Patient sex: M
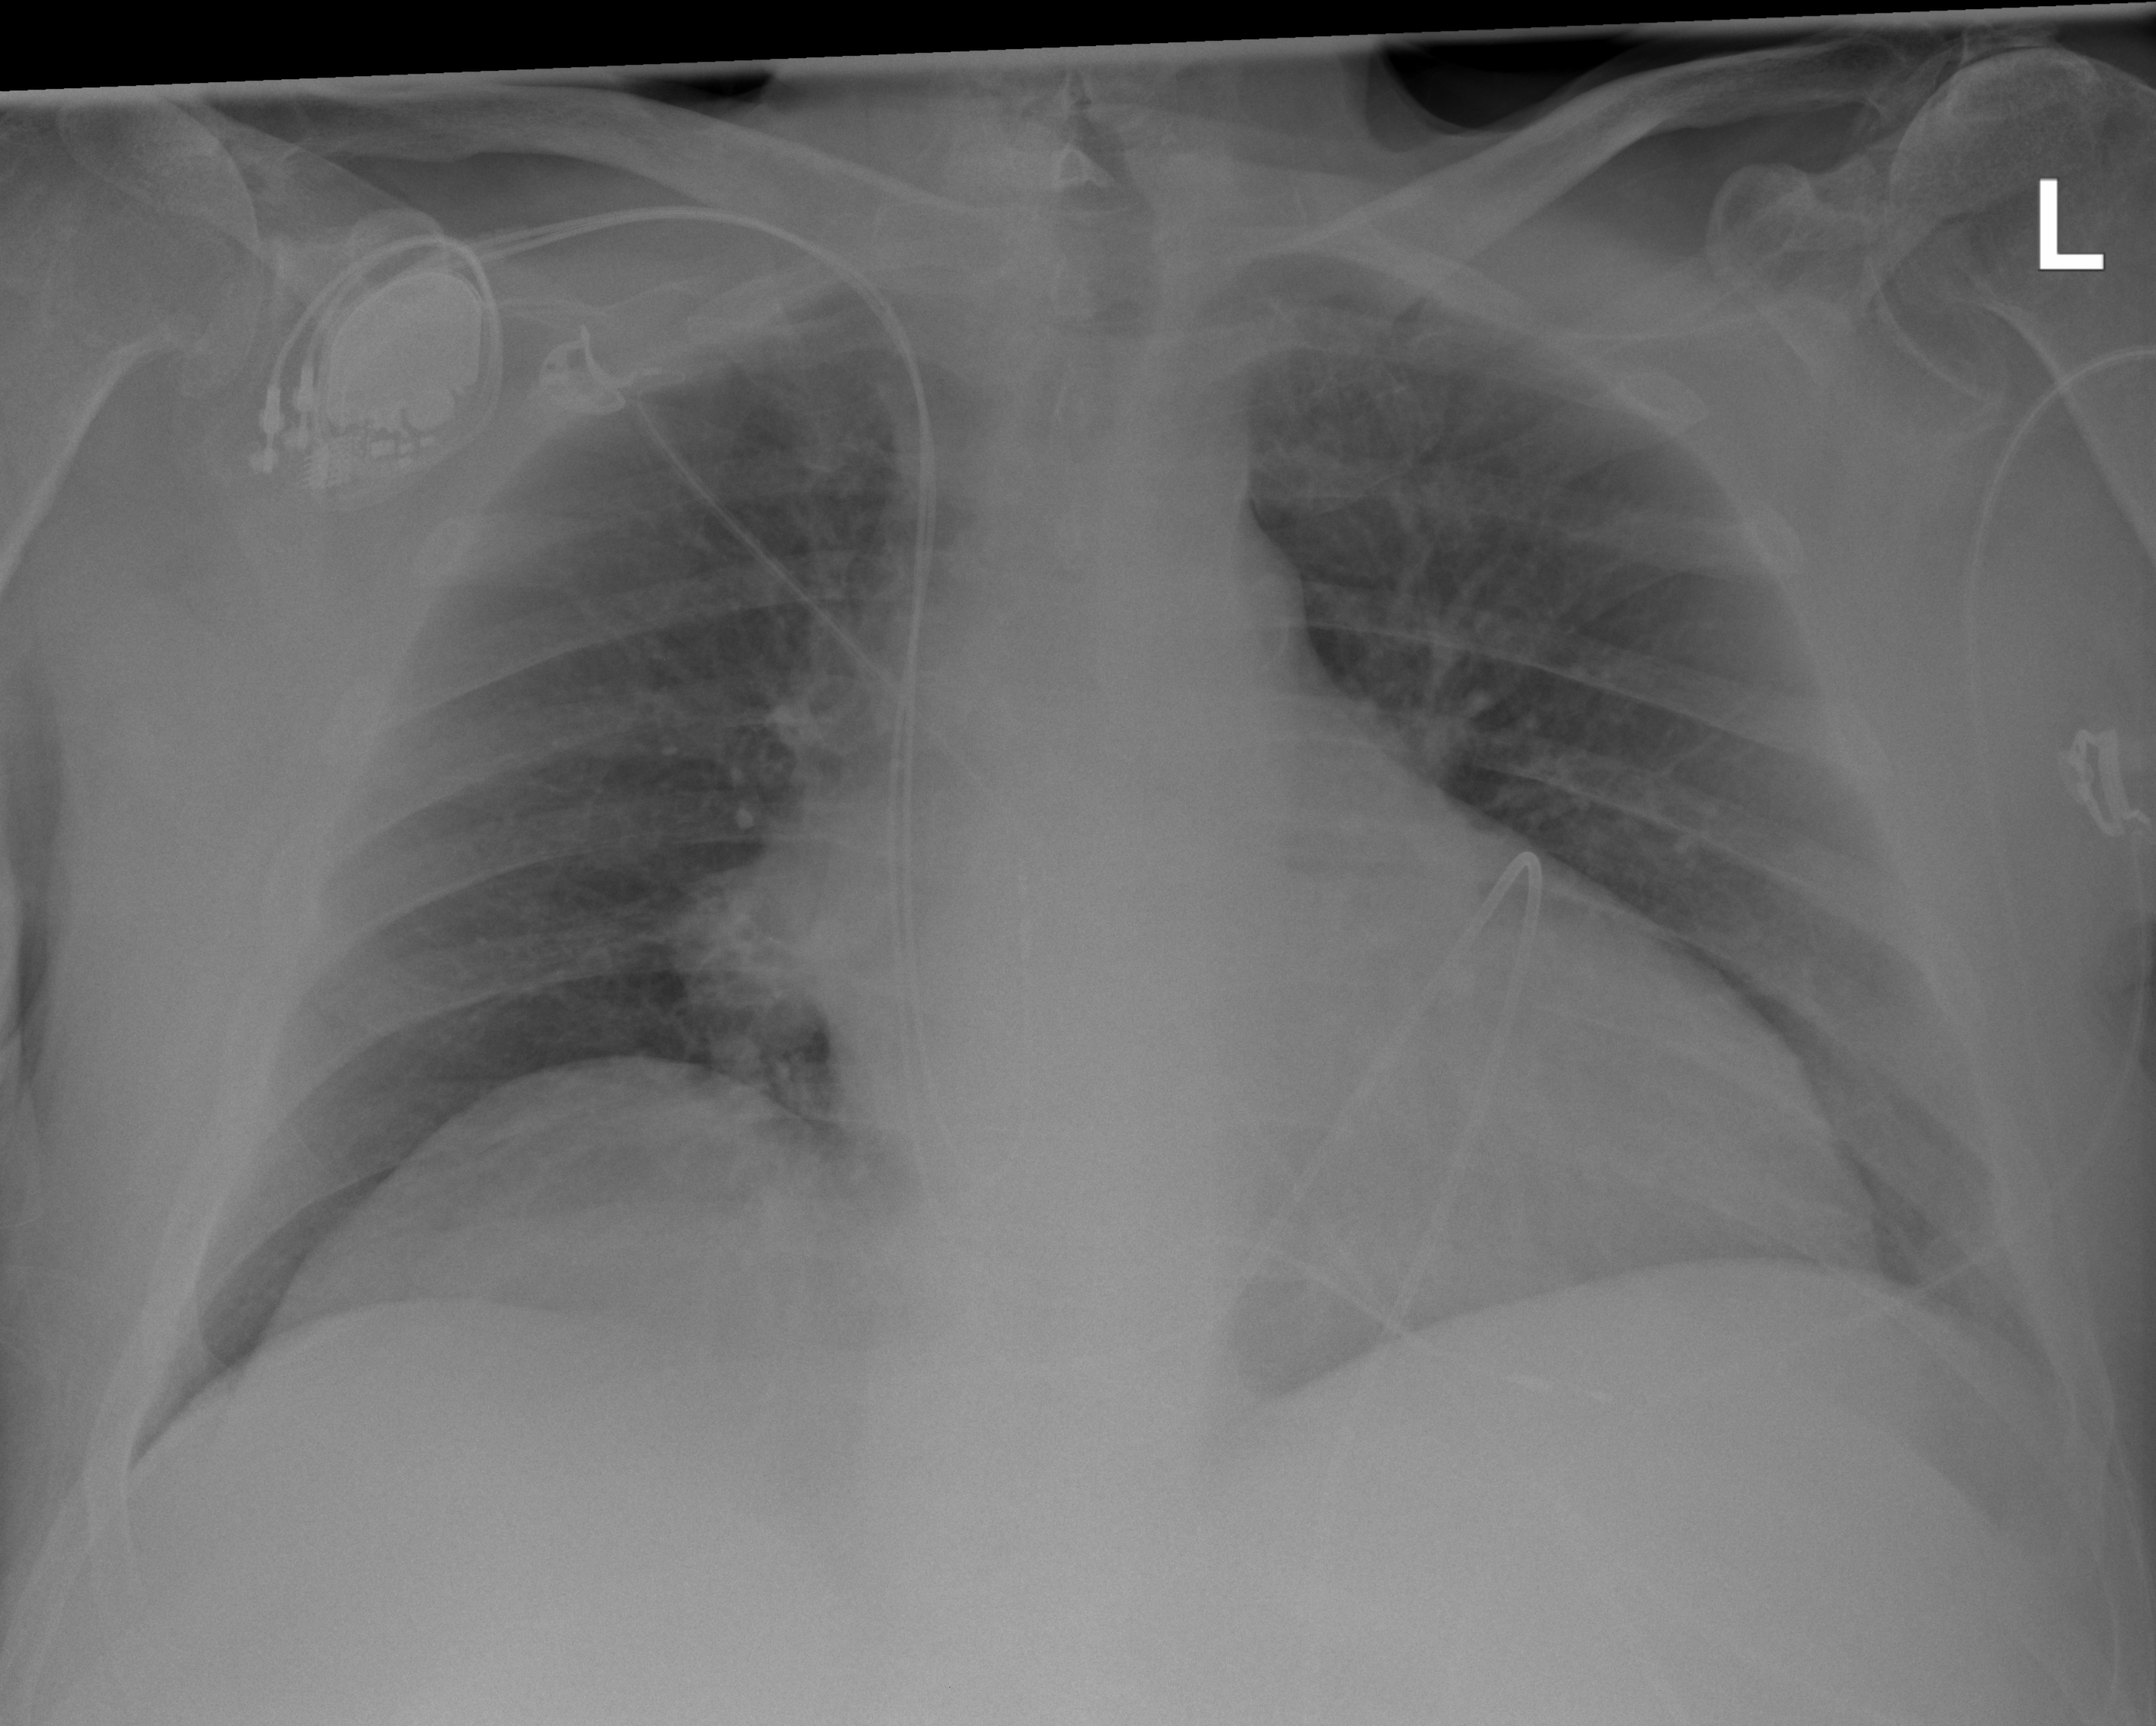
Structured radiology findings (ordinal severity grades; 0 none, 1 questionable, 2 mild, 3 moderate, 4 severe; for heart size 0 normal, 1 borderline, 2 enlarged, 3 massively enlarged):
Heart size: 2
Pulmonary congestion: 0
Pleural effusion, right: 0
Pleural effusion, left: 2
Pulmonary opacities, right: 0
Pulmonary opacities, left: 0
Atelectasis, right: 2
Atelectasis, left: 2